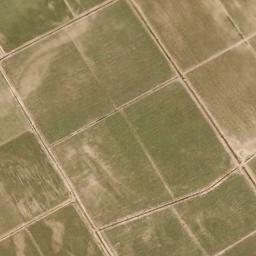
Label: rectangular_farmland